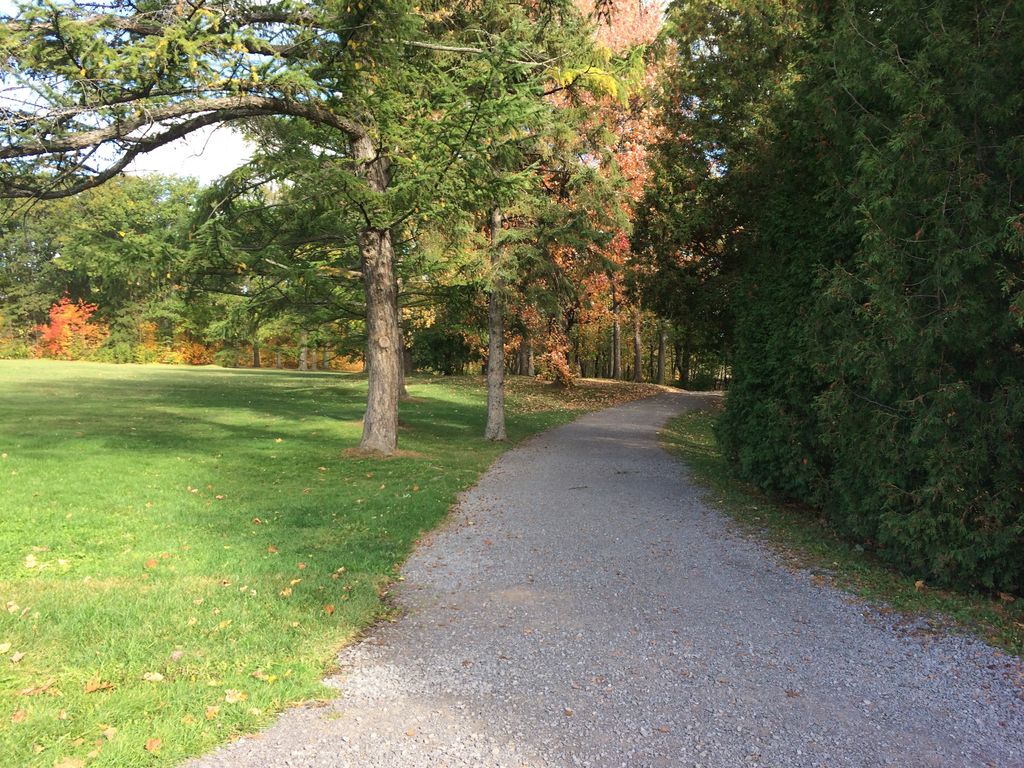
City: quebec_city